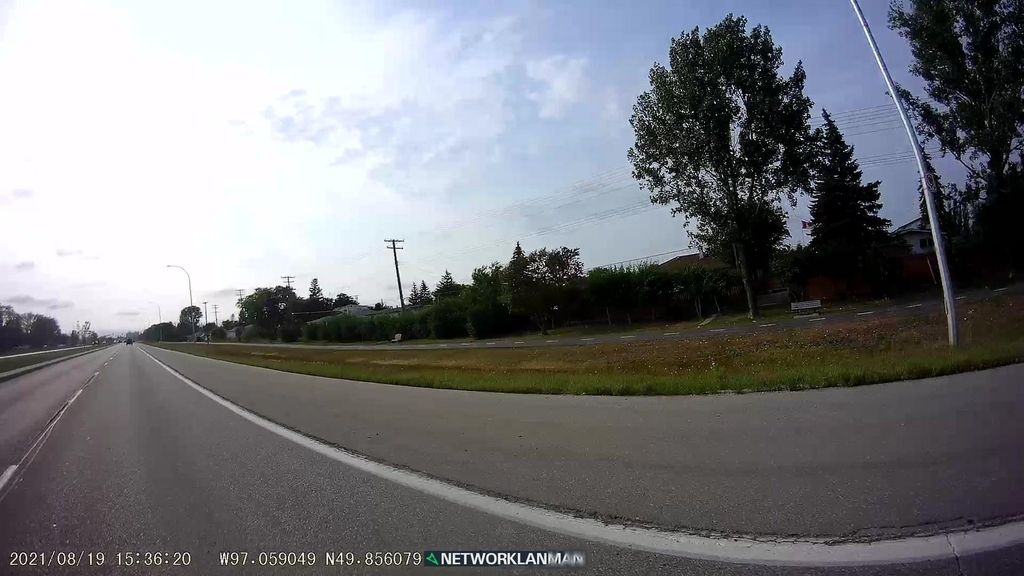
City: winnipeg